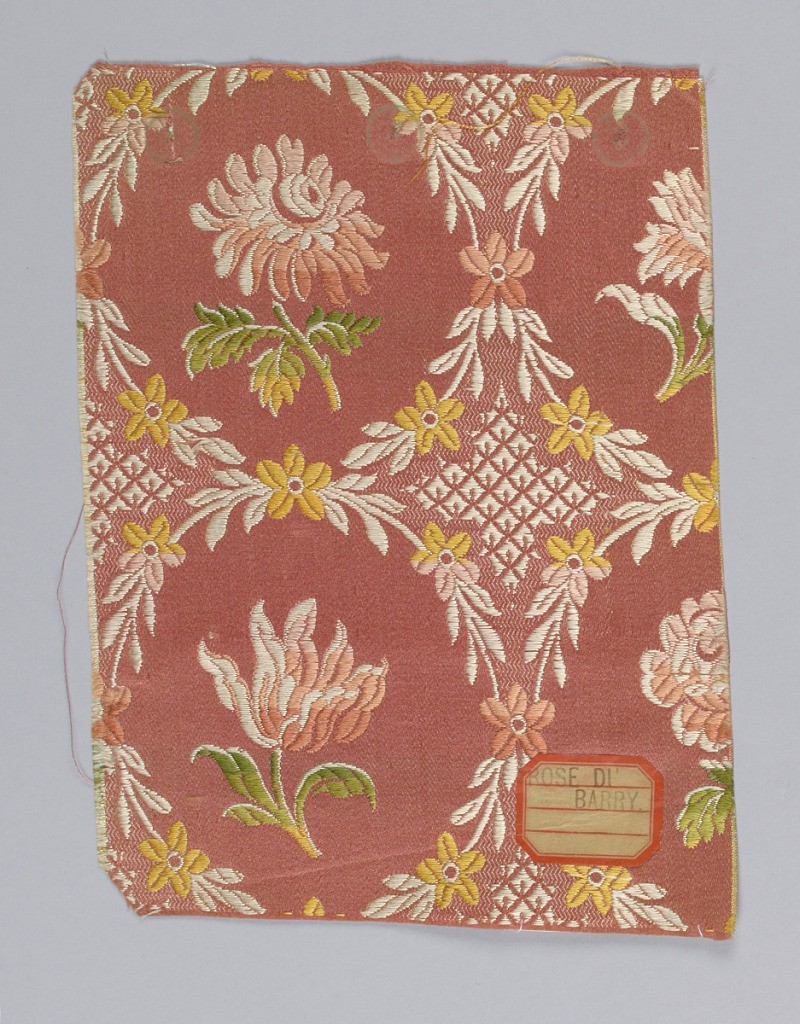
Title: Samples
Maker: Orinoka Mills, Philadelphia, Pennsylvania, USA
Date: ca. 1910
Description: All of these have wefts that are striped in just about all the same colors and different ground colors that are the warps.
a. blue ground [warp] with circle of flowers around larger blosom [weft] in pink, green, white and gold color
b. grey ground [warp] with circle of flowers around larger blosom [weft] in pink, green, gold color and off white
c. yellow/green gound [warp] with circle of flowers around larger blosom [weft] in pink, green, off white and gold color
d. rust color ground [warp] with circle of flowers around larger blosom [weft] in pink, green, off white and gold color
e. red ground [warp] with circle of flowers around larger blosom [weft] in pink, green, white and gold color
f. green ground [warp] with circle of flowers around larger blosom [weft] in pink, green, white and gold color
g. pink ground [warp] with circle of flowers around larger blosom [weft] in pink, green, white and gold color